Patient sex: F
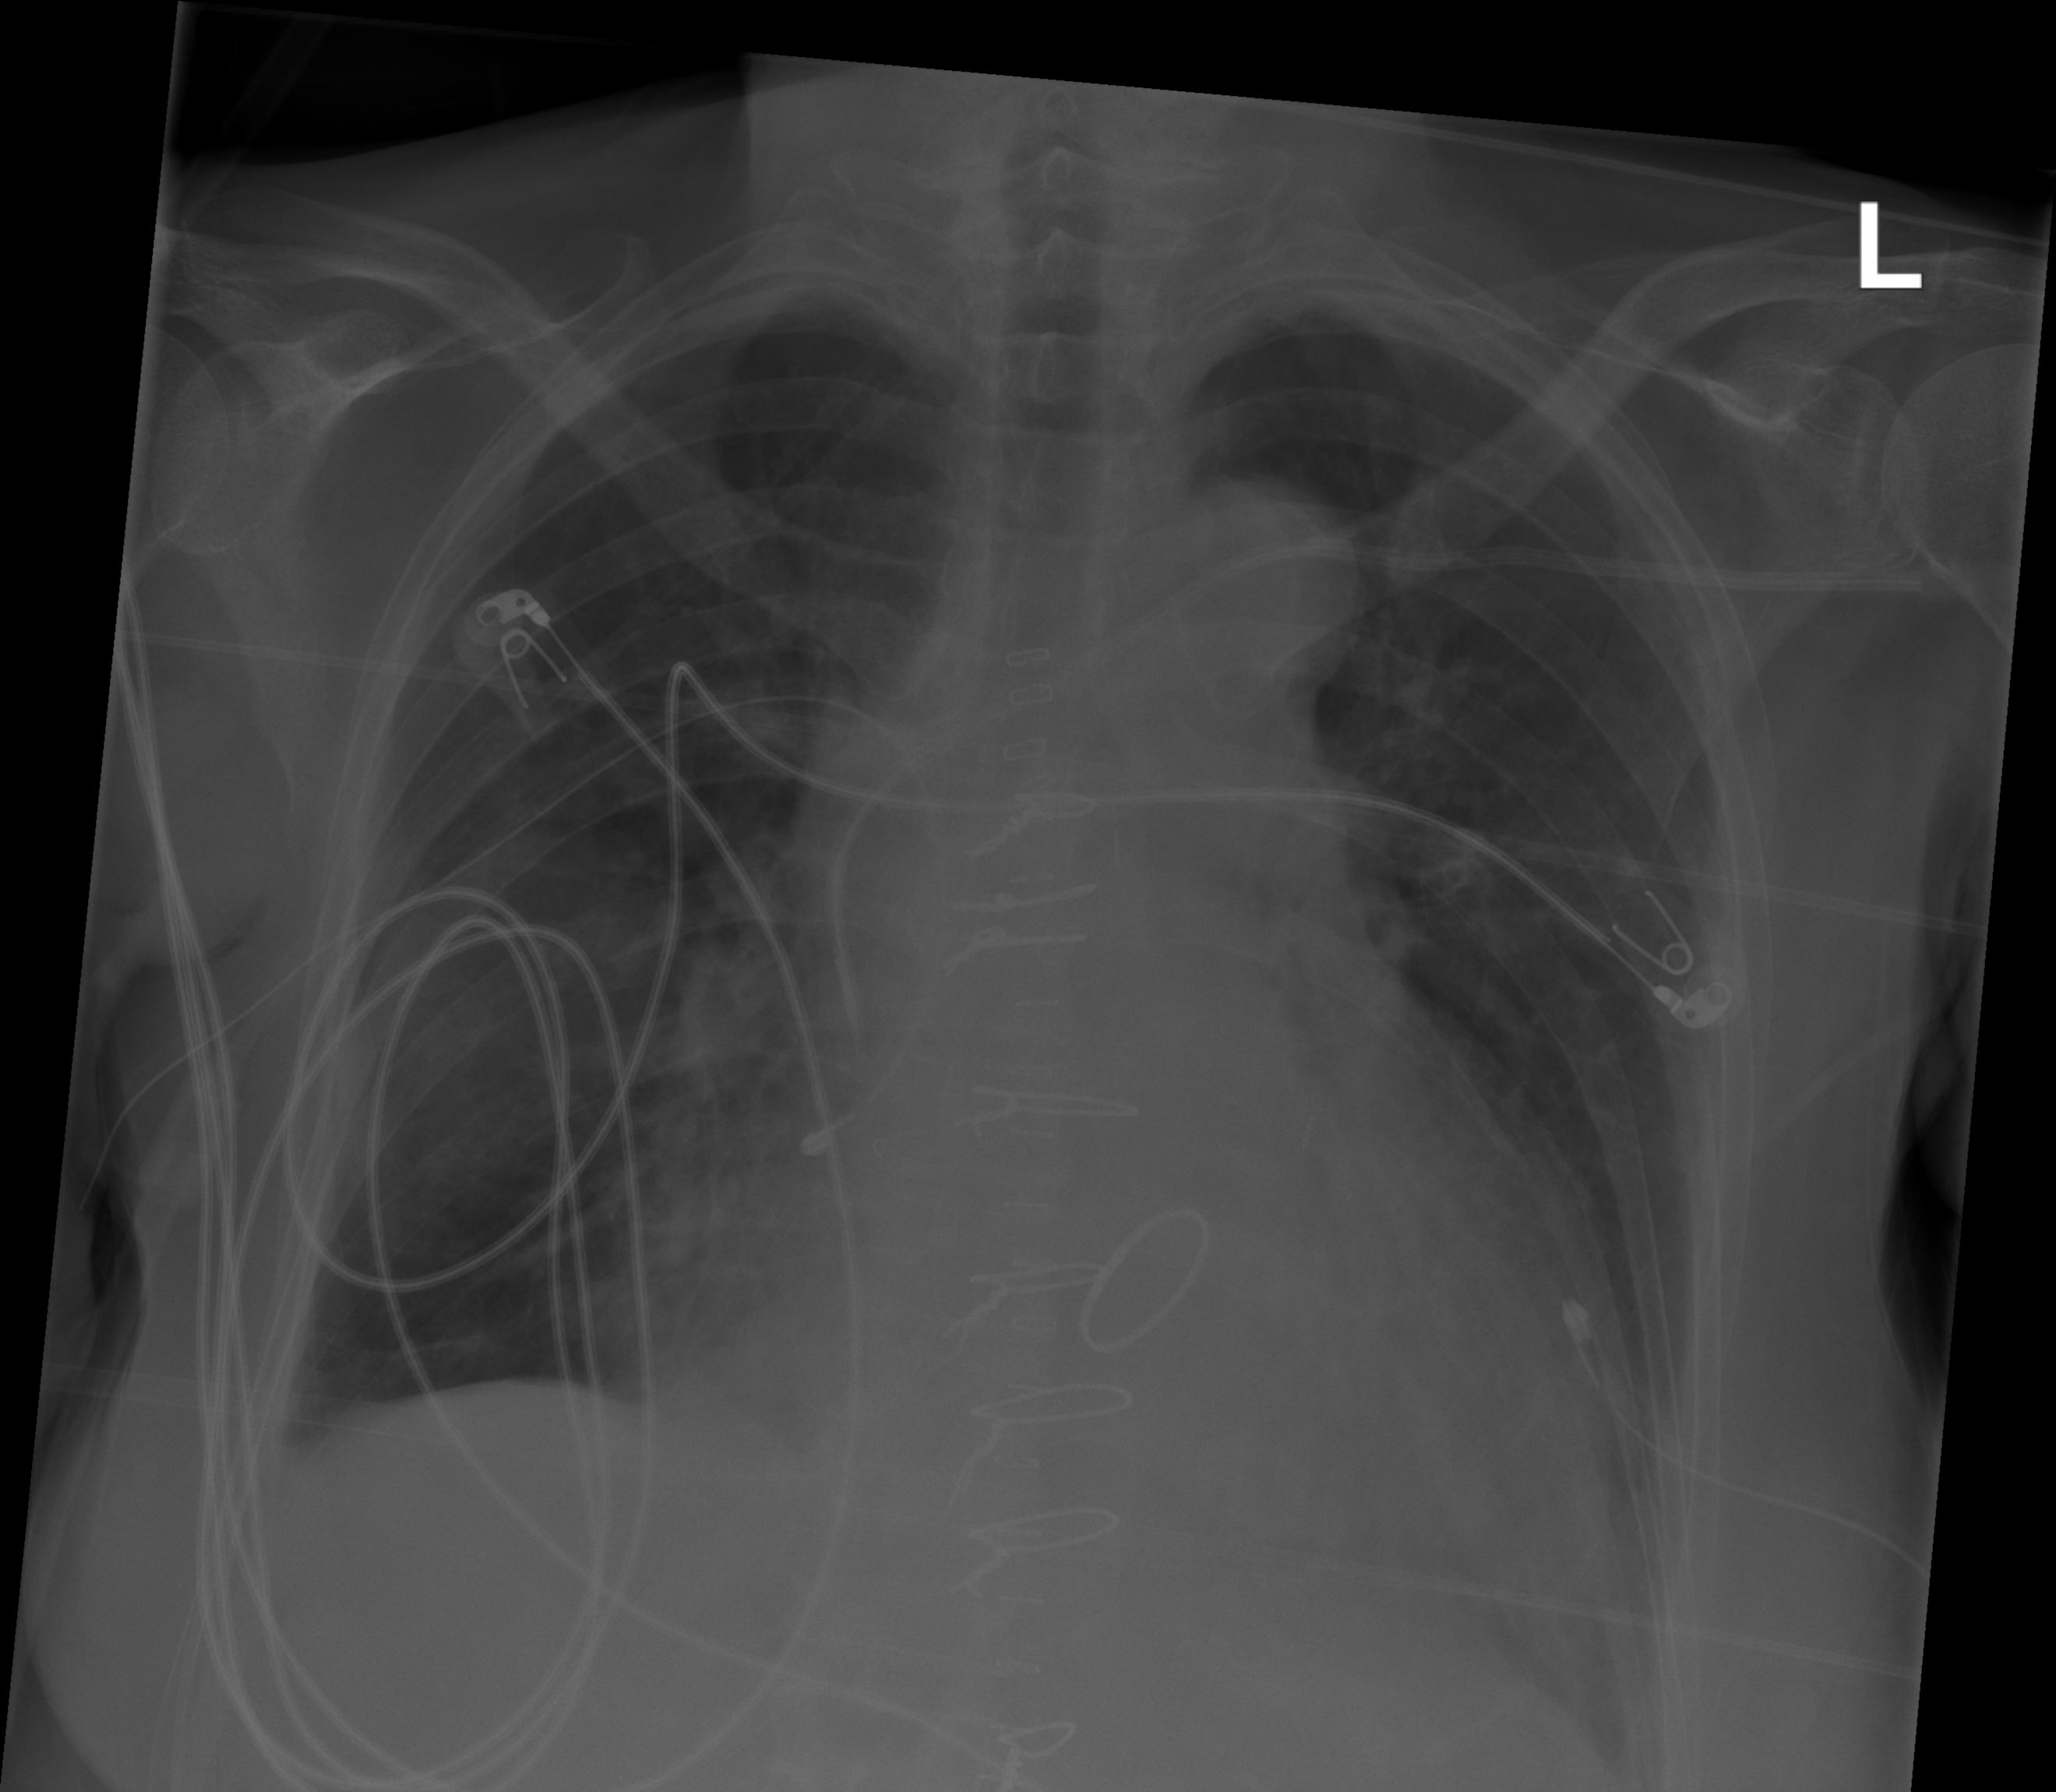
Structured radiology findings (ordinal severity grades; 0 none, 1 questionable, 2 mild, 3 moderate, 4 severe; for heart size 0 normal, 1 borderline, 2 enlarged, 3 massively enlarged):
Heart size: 2
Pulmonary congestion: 0
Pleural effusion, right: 2
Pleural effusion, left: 0
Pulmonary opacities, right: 0
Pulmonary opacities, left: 0
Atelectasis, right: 0
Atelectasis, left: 0